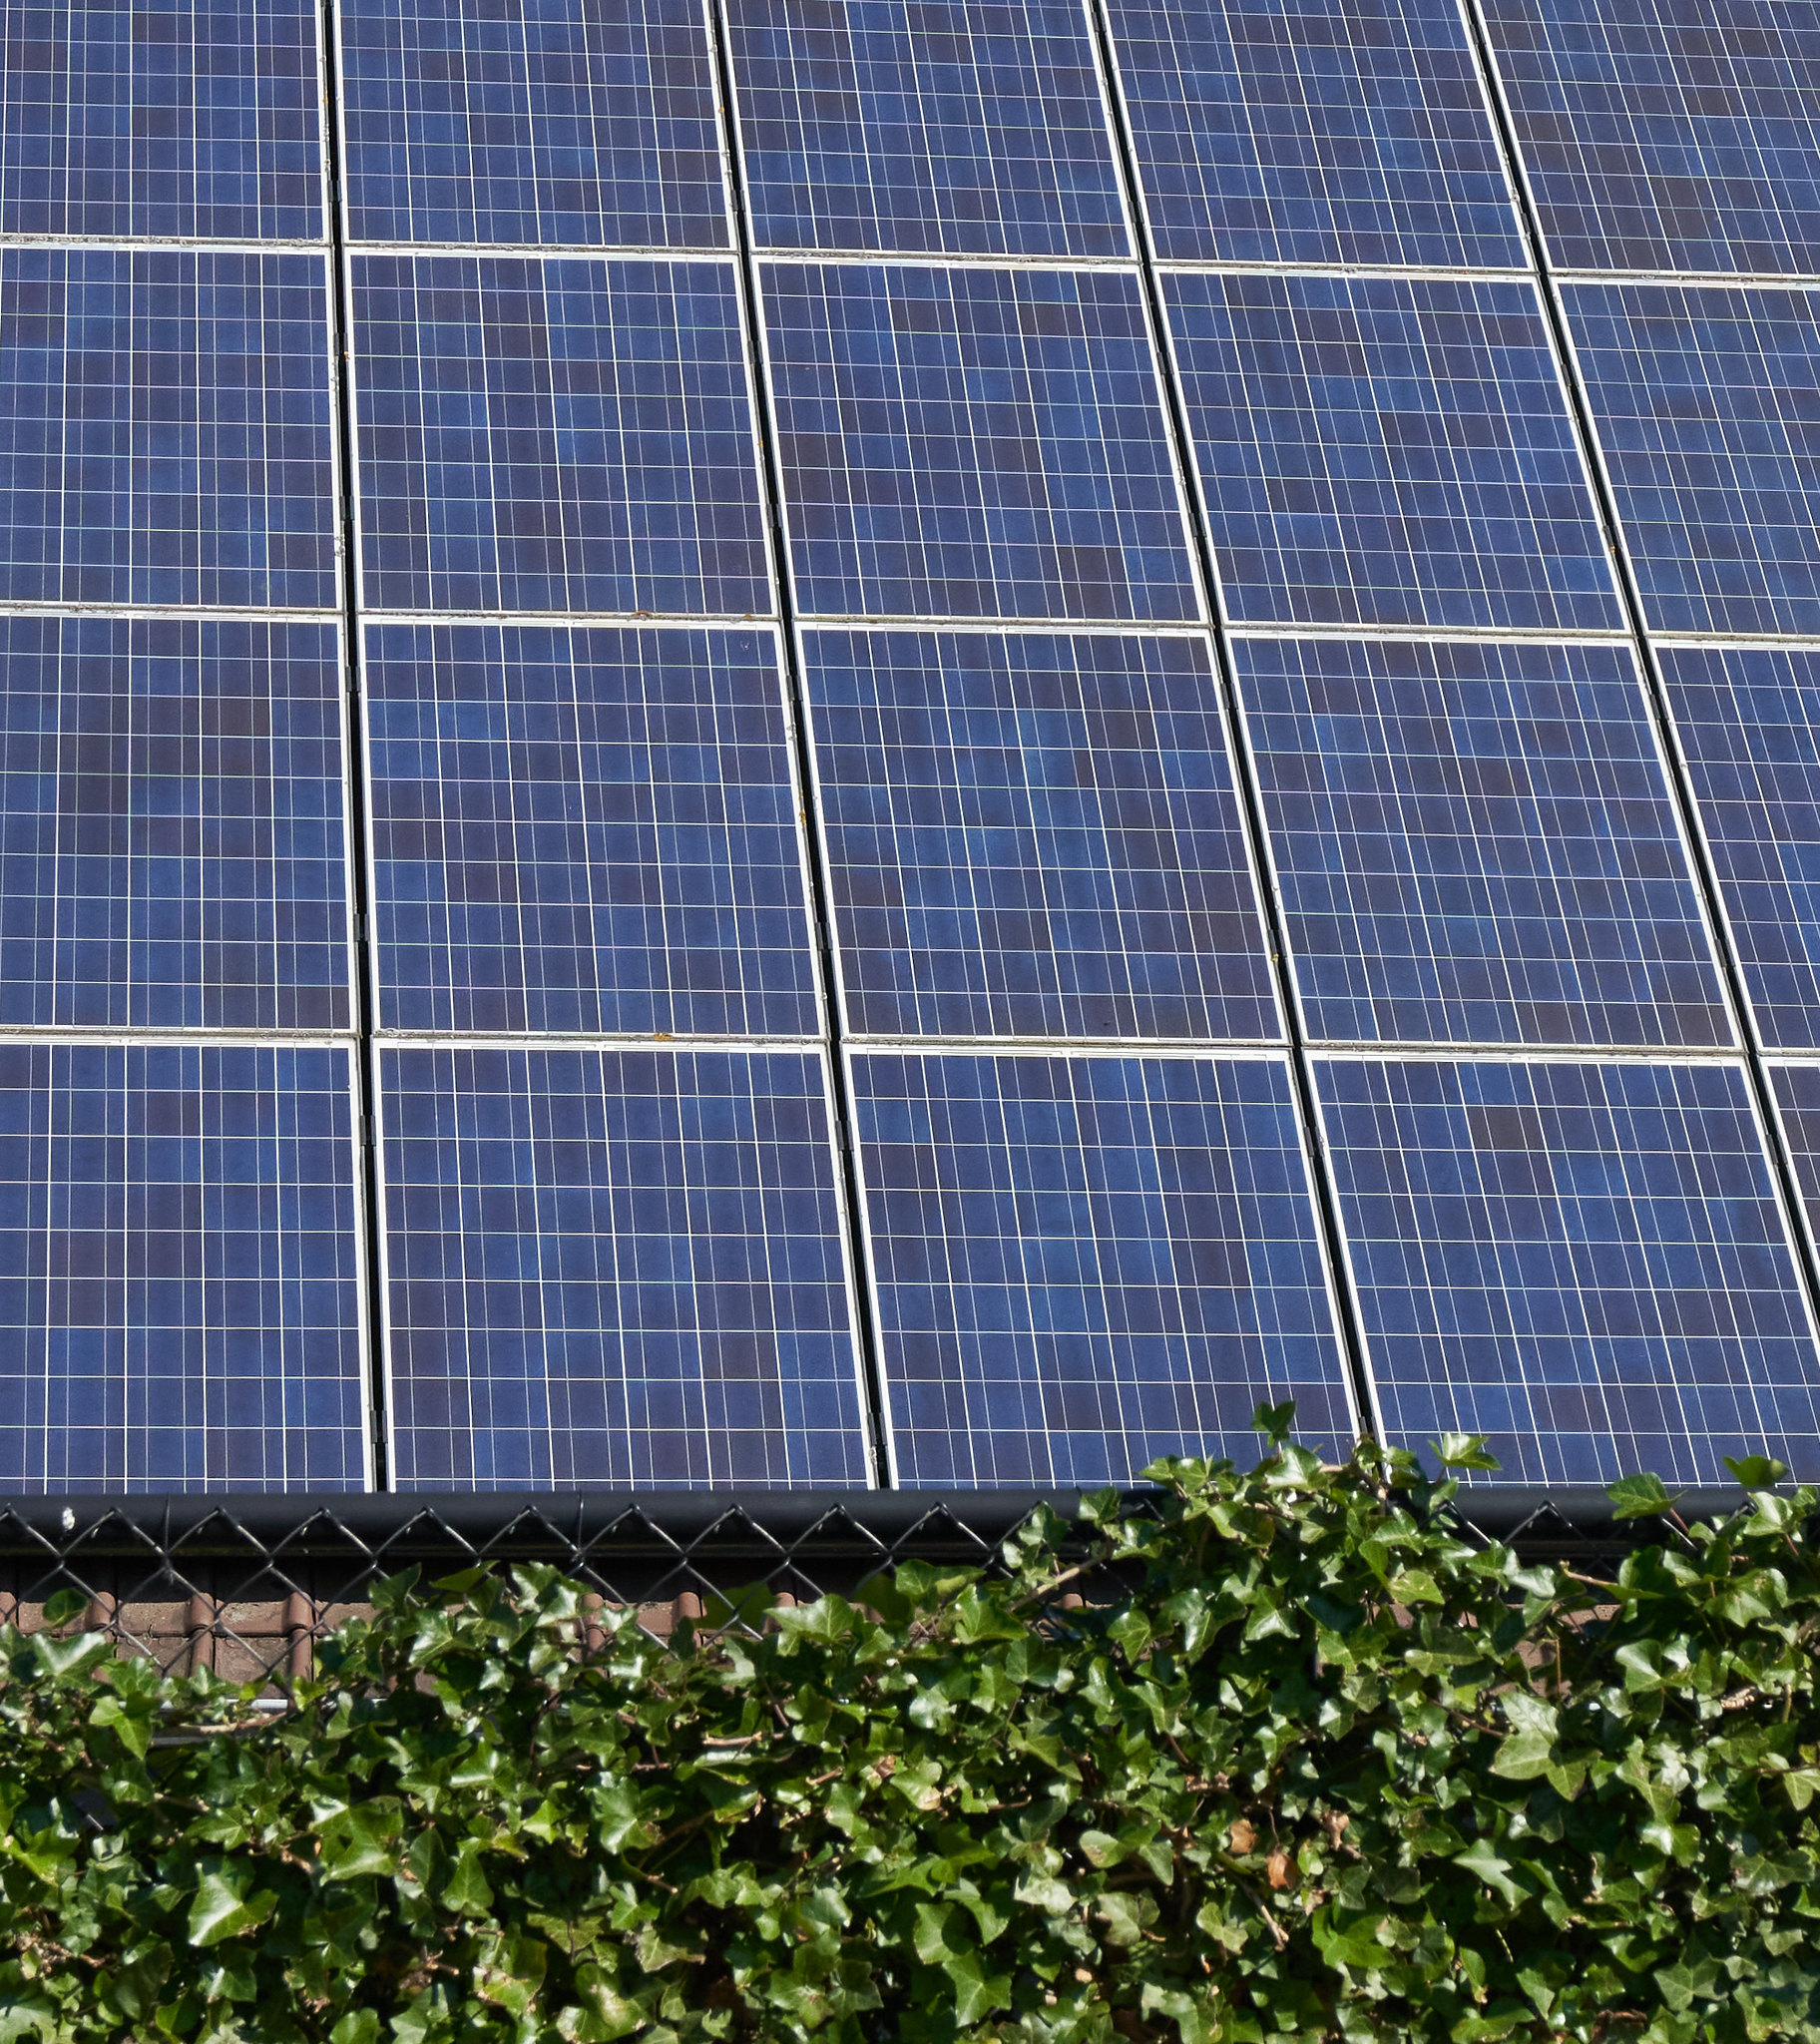
Label: Clean